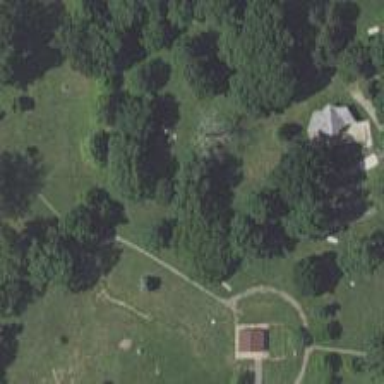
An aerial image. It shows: Disc golf tee area.